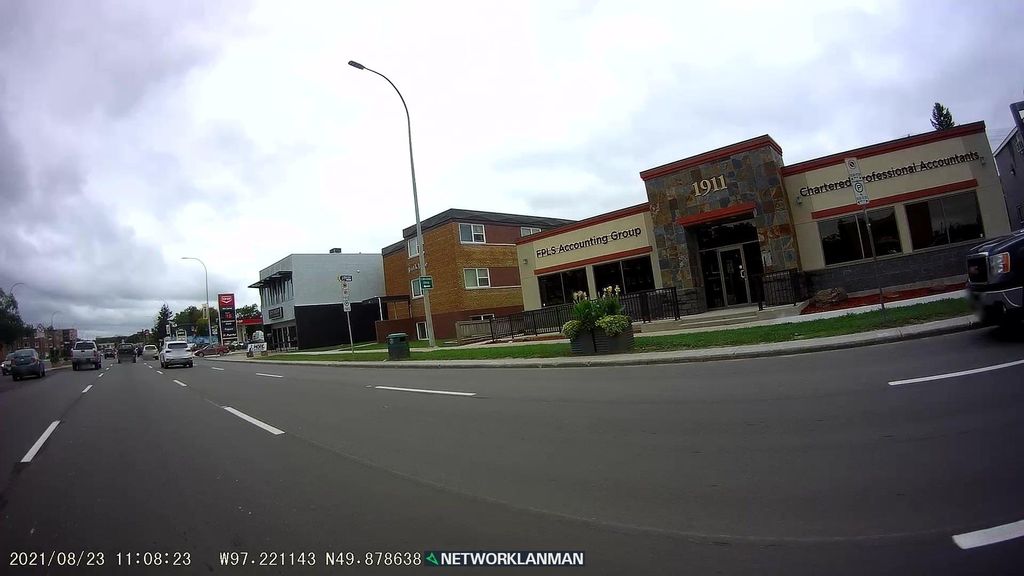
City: winnipeg